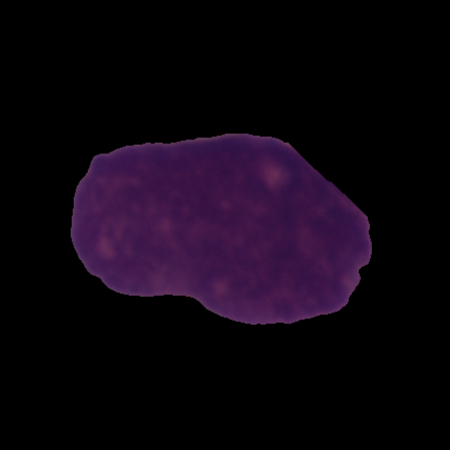
Label: cancer